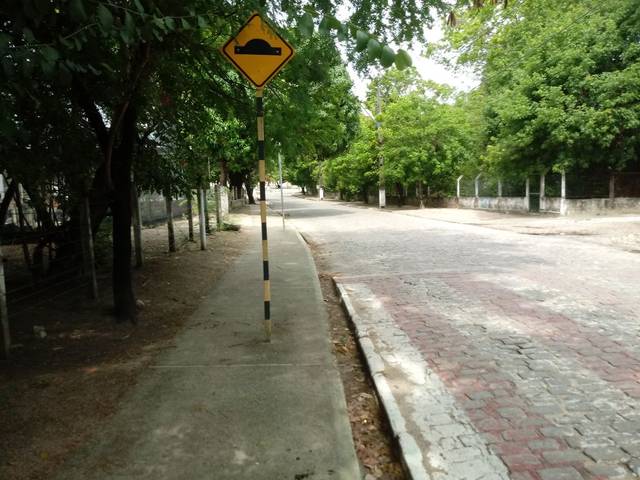
Region: Brazil
Coordinates: -3.745, -38.574